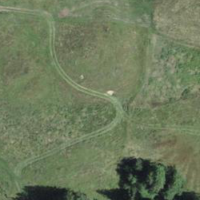
EUNIS habitat code: 24
Species observed at this site:
Caltha palustris